五年级 · 画法几何学
做一个长 12 分米, 宽 5 分米, 高 8 分米的长方体玻璃鱼缸（无盖）, 鱼缸的四周用铝条镶嵌,做这个鱼缸至少要用多少分米的铝条？至少需要多少平方分米的玻璃？

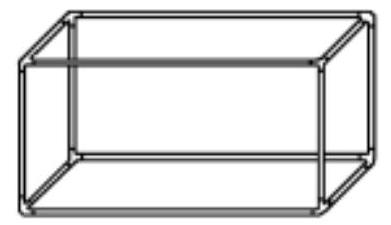
答案: 解100 分米; 332 平方分米

【分析】(1) 求这个鱼缸至少要用的铝条长度就是求长方体的棱长和, 长方体的棱长和 $=($ 长十宽 + 高） $\times 4$, 把长、宽、高的值代入棱长和公式计算即可。

（2）求这个鱼缸（无盖）至少需要的玻璃的面积就是长方体的下面、前后面、左右面的面积和, 即鱼缸的表面积 $=$ 长 $\times$ 宽 + 长 $\times$ 高 $\times 2+$ 宽 $\times$ 高 $\times 2$ 。

【详解】 $(12+5+8) \times 4$

$=25 \times 4$

$=100$ (分米)

$12 \times 5+12 \times 8 \times 2+5 \times 8 \times 2$

$=60+192+80$

$=332$ (平方分米)

答: 做这个鱼缸至少要用 100 分米的铝条, 至少需要 332 平方分米的玻璃。

【点睛】在实际生活中, 并不是所有的长方体形状的物体都有 6 个面, 如长方体形状的鱼缸、游泳池等只有 5 个面, 长方体形状的烟图、通风管等只有 4 个面。